Aerial crown-view tile of a tropical tree (Barro Colorado Island, Panama), acquired 20240716:
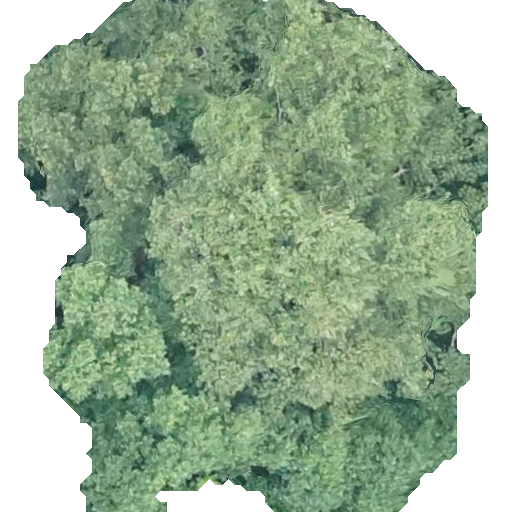
Species: Sterculia apetala
GBIF accepted scientific name: Sterculia apetala
Crown area: 319.292 m²